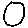
Label: circle